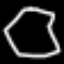
Label: octagon